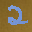
Label: 2